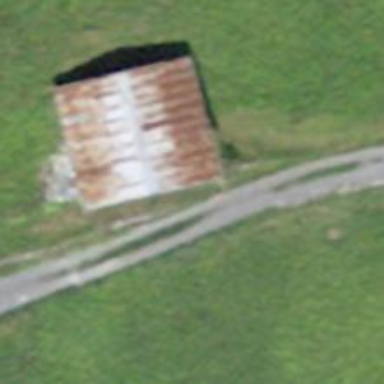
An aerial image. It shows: Rural barn.